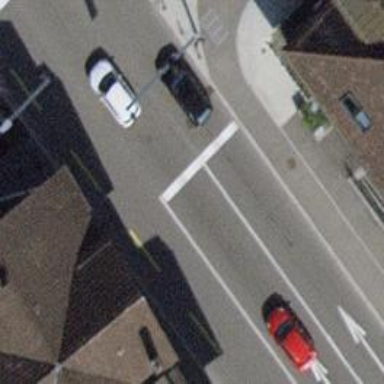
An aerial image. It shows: Road with traffic signals.